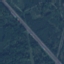
Land use / land cover: Highway